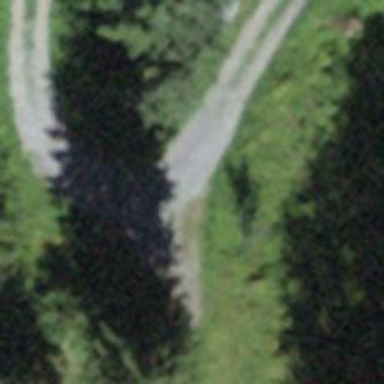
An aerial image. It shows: Unpaved track with grade2 quality type.